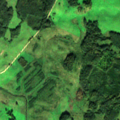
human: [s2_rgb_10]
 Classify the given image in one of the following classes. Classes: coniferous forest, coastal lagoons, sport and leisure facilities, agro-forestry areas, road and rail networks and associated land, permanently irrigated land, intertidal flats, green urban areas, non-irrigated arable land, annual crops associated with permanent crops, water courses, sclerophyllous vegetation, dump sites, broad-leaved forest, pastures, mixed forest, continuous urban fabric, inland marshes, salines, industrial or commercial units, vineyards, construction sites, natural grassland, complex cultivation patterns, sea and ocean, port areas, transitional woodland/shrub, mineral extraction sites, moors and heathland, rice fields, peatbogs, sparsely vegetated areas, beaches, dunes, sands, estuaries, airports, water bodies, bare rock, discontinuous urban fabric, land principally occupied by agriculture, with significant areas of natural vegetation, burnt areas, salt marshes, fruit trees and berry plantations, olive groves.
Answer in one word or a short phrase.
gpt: pastures, land principally occupied by agriculture, with significant areas of natural vegetation, broad-leaved forest